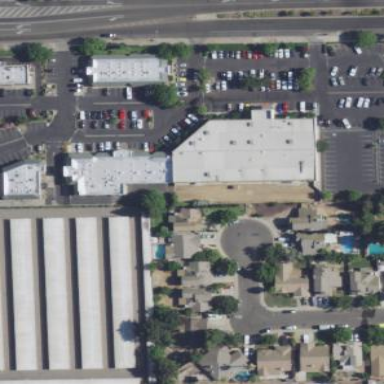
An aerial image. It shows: Retail area.